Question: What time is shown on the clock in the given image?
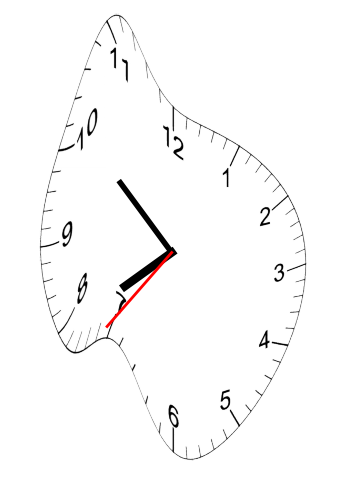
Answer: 07:51:36